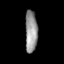
Tissue: lung
Cell type: Endothelial cells
Senescence score: 0.2414
Nuclear area (px): 504
Mean DAPI intensity: 148.744